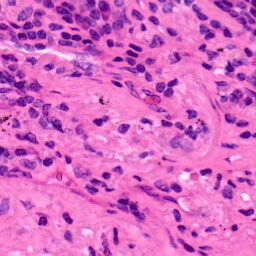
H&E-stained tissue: Lung